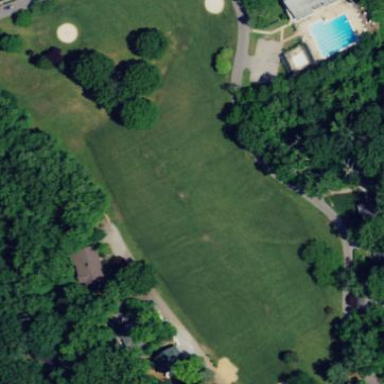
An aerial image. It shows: Golf course.